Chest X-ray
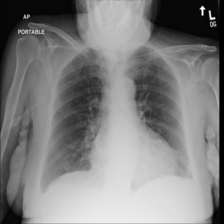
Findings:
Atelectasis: negative
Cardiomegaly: negative
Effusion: positive
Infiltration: negative
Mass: negative
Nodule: negative
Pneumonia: negative
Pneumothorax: negative
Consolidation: negative
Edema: negative
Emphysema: negative
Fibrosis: negative
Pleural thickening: negative
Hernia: negative